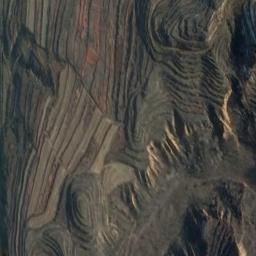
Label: terrace